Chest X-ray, PA view. Patient: 46 years old, sex F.
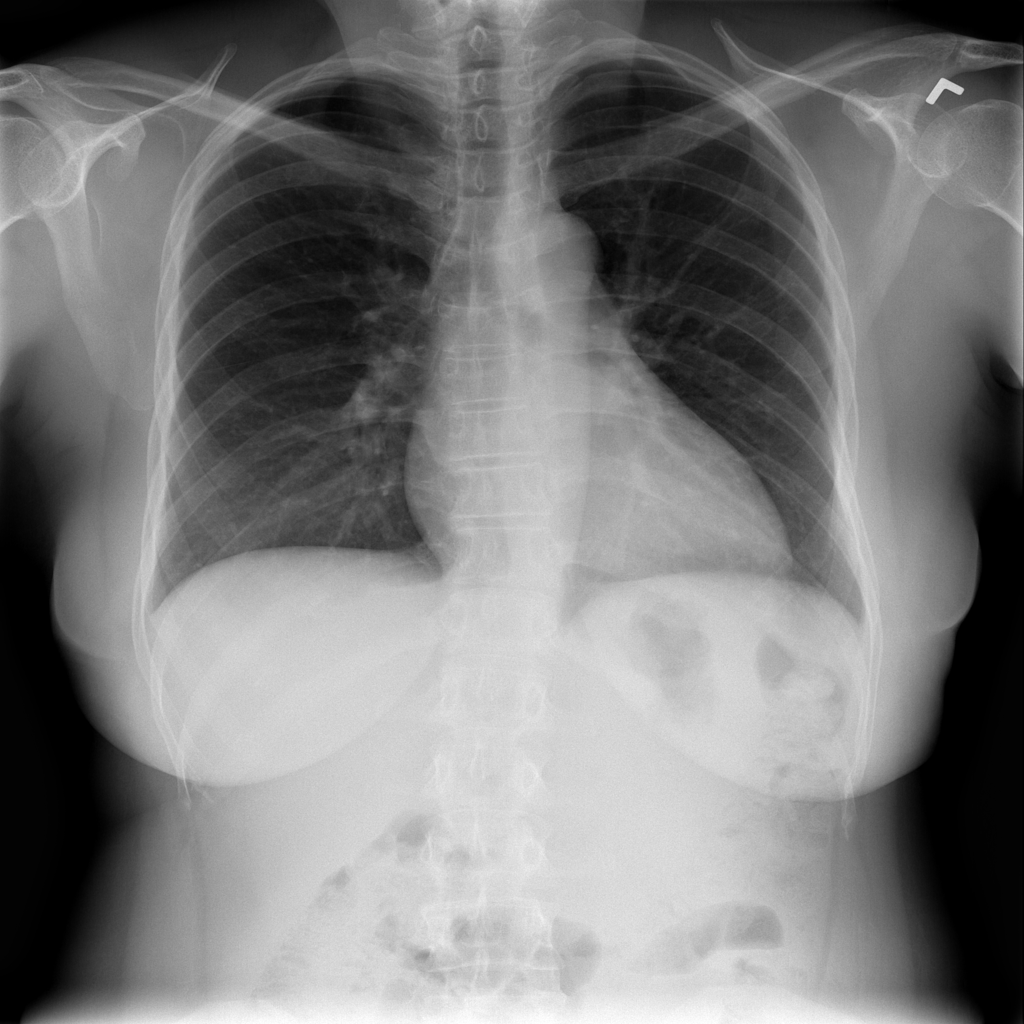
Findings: Cardiomegaly